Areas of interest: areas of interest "Fenhu Semiconductor Technology Industrial Park"
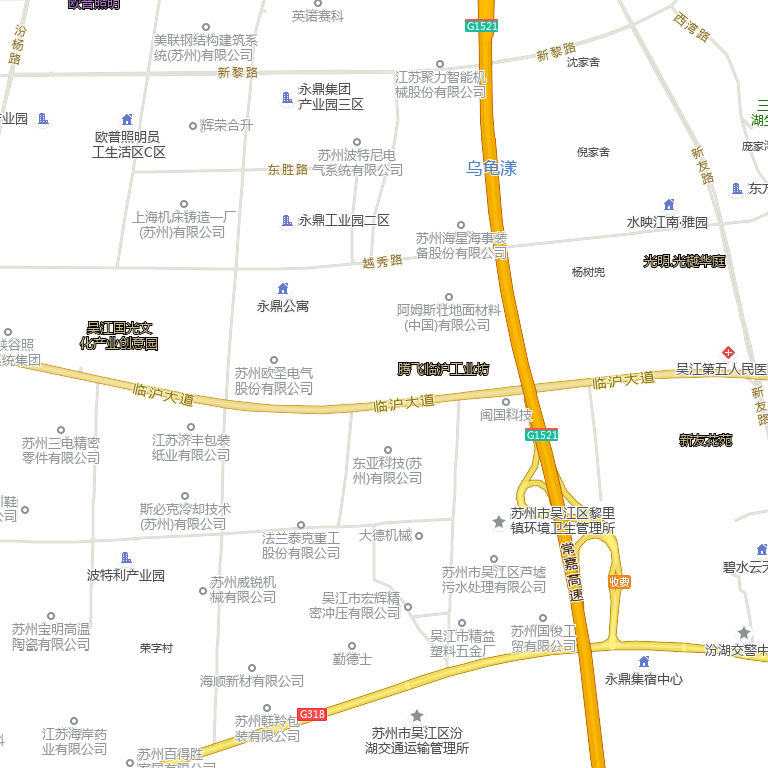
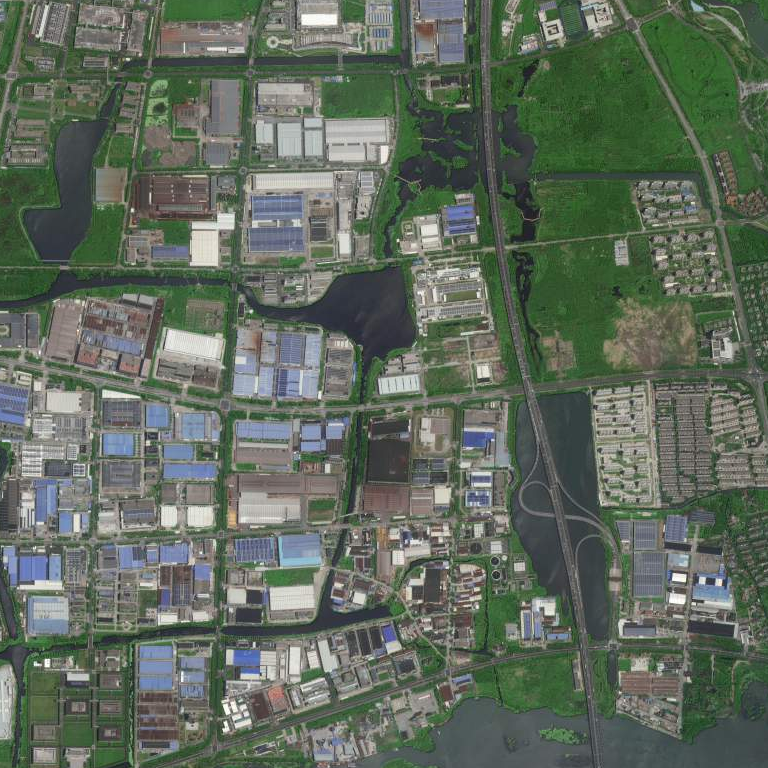